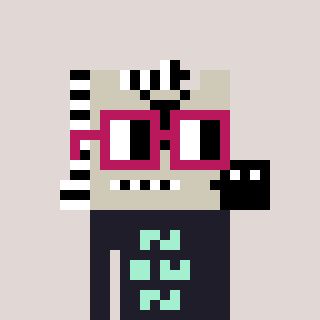
a pixel art character with square dark red glasses, a zebra-shaped head and a grayscale-colored body on a warm background